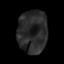
Tissue: skin
Cell type: Epithelial cells
Senescence score: 0.2629
Nuclear area (px): 1230
Mean DAPI intensity: 42.457